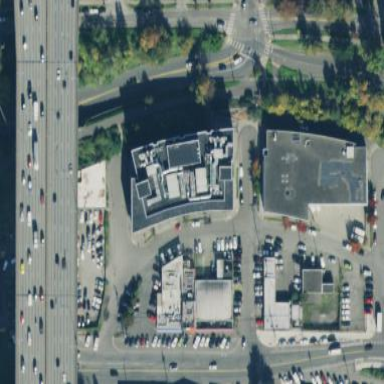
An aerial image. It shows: Black tar paper flat roof of university building.